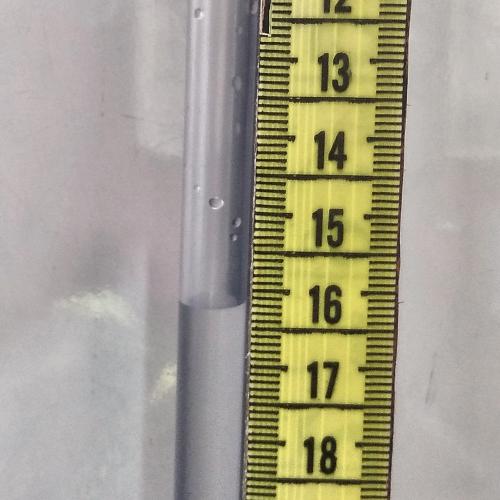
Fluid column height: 16.2 cm